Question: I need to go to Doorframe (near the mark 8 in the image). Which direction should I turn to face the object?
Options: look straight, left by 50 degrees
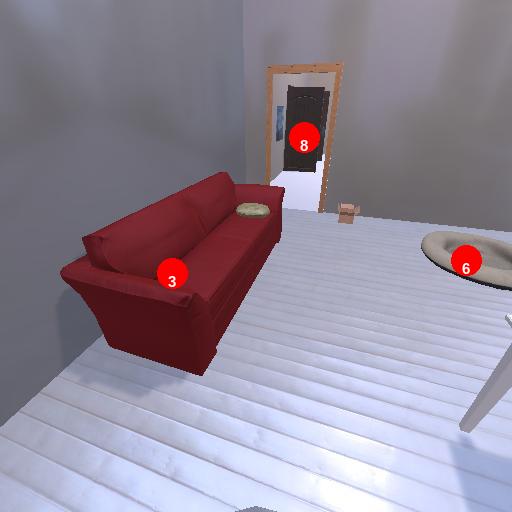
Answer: look straight